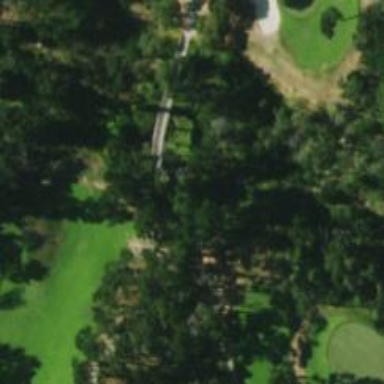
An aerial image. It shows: Footway that serves as golf path.